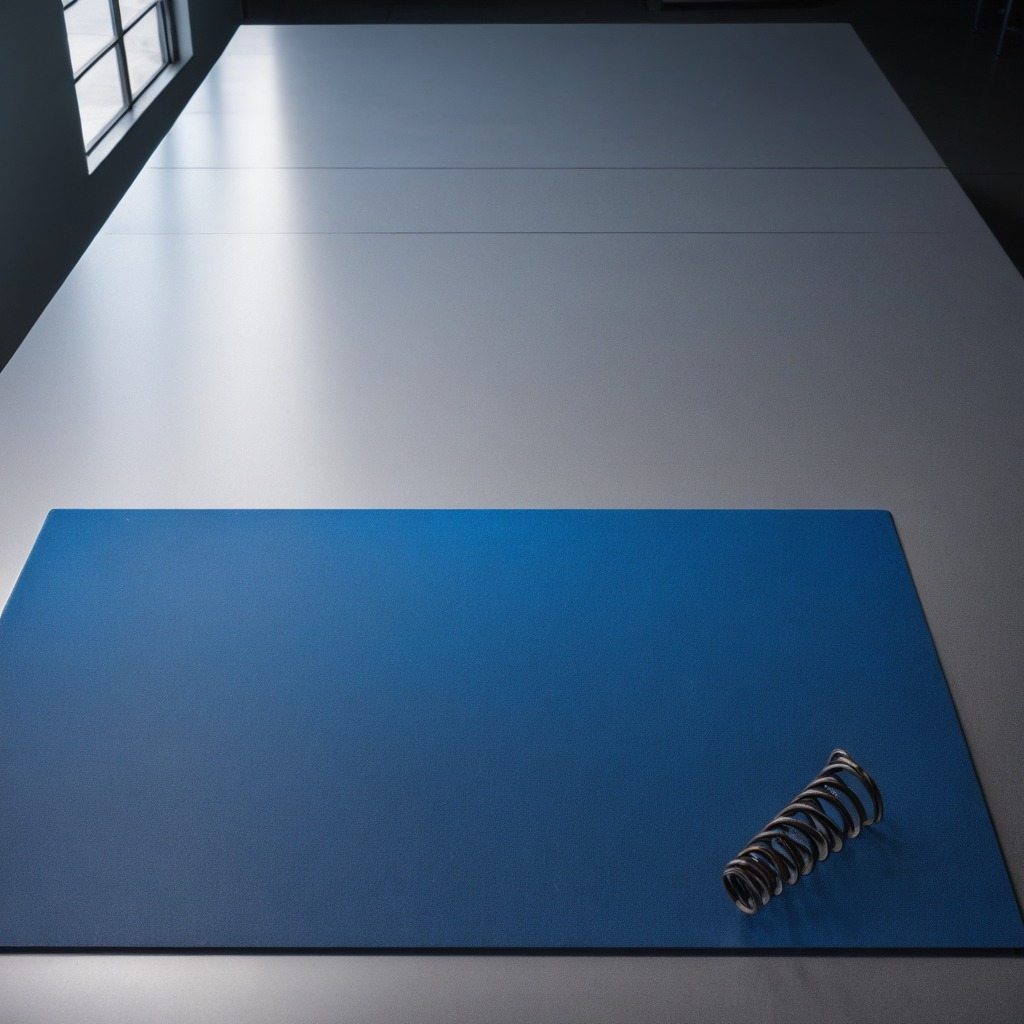
A coiled metal spring is lying on a clean granite tabletop covered with a blue rubber mat inside a workshop under bright overhead lighting crisp shadows high clarity worn but beneath the mat.